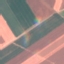
Land use / land cover: AnnualCrop